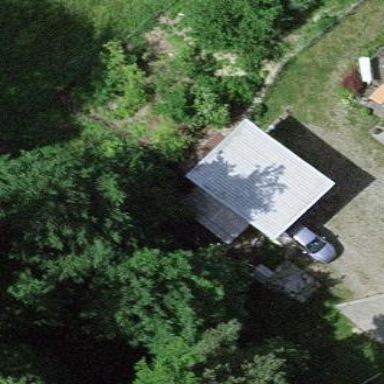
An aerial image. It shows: Garage.